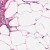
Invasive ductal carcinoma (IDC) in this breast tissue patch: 0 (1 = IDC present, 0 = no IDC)